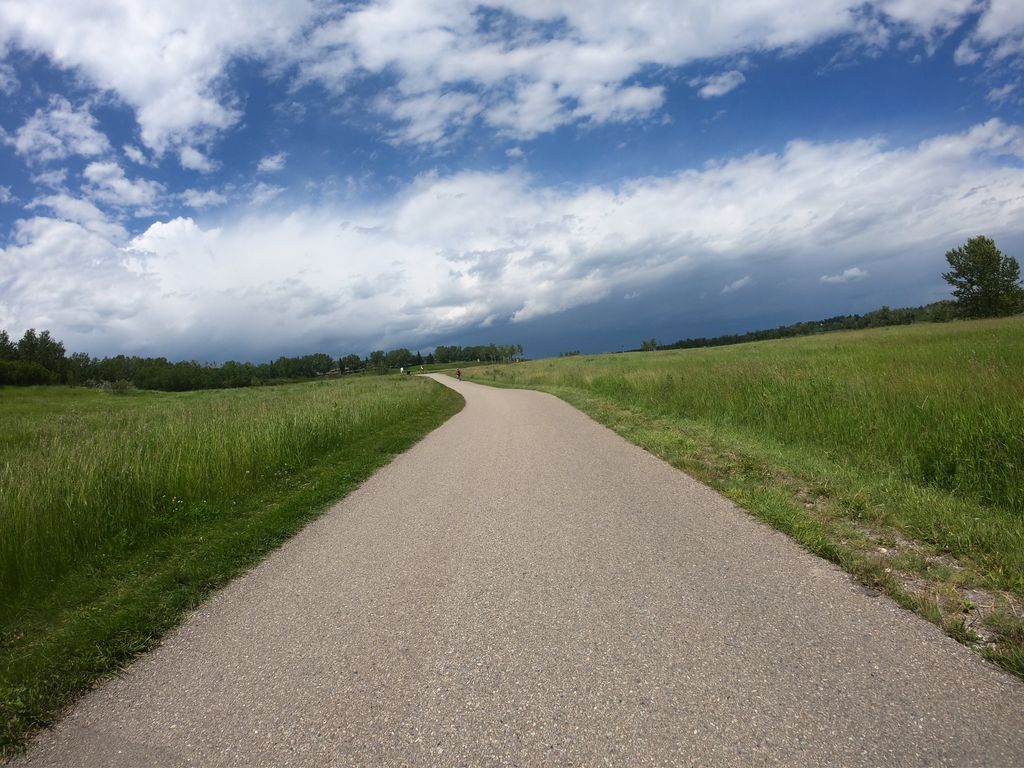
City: calgary